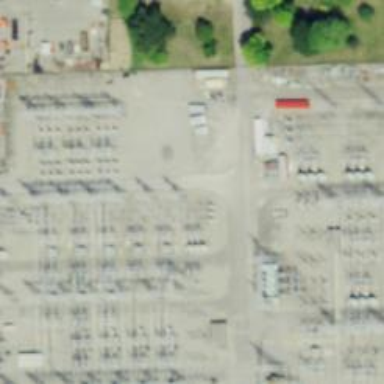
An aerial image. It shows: Switch used for power control.